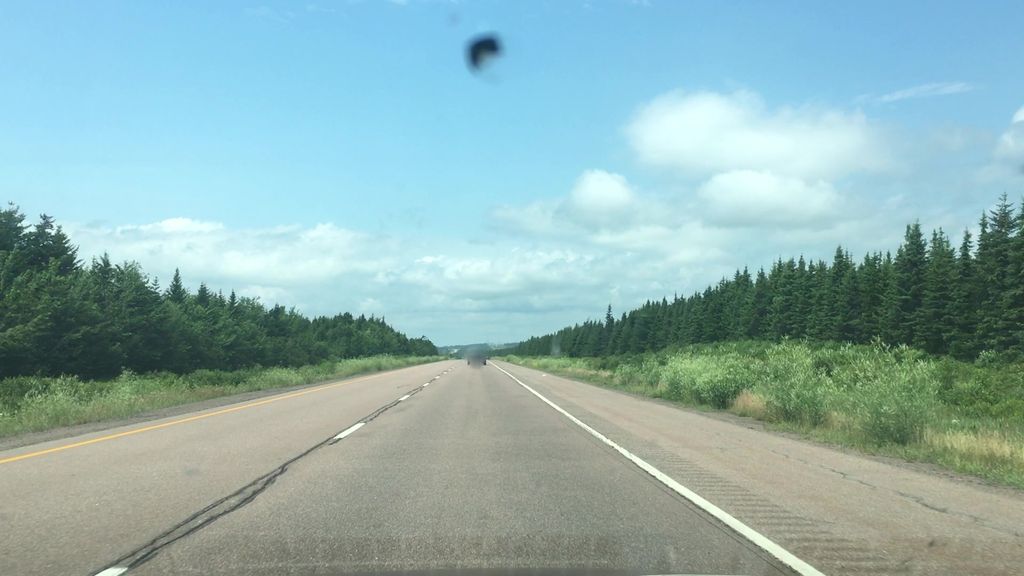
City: charlottetown